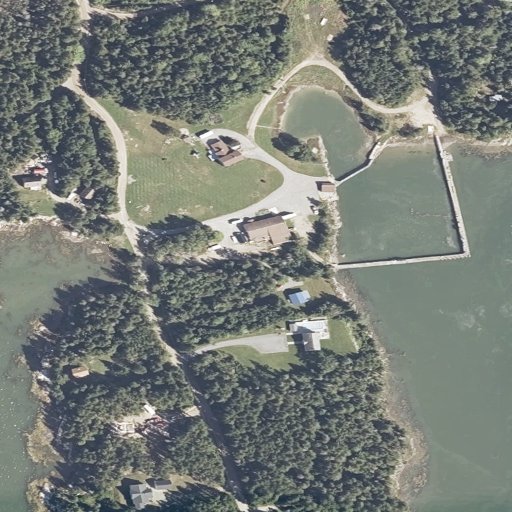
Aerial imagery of island in Maine named Bar Island containing herbaceous wetlands, woody wetlands, open water, medium intensity development, low intensity development, open development, evergreen forest, and high intensity development